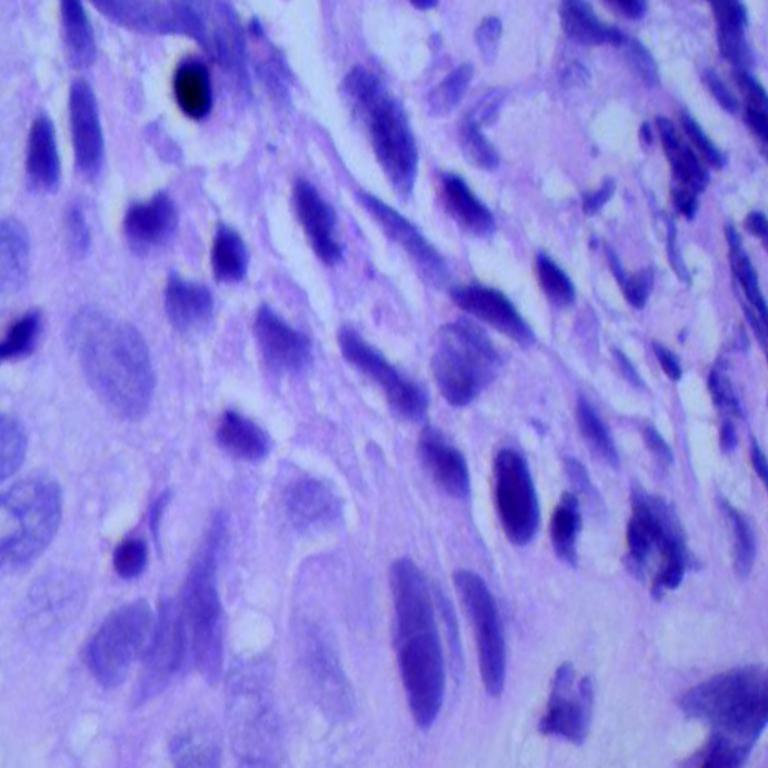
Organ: lung
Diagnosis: squamous carcinomas